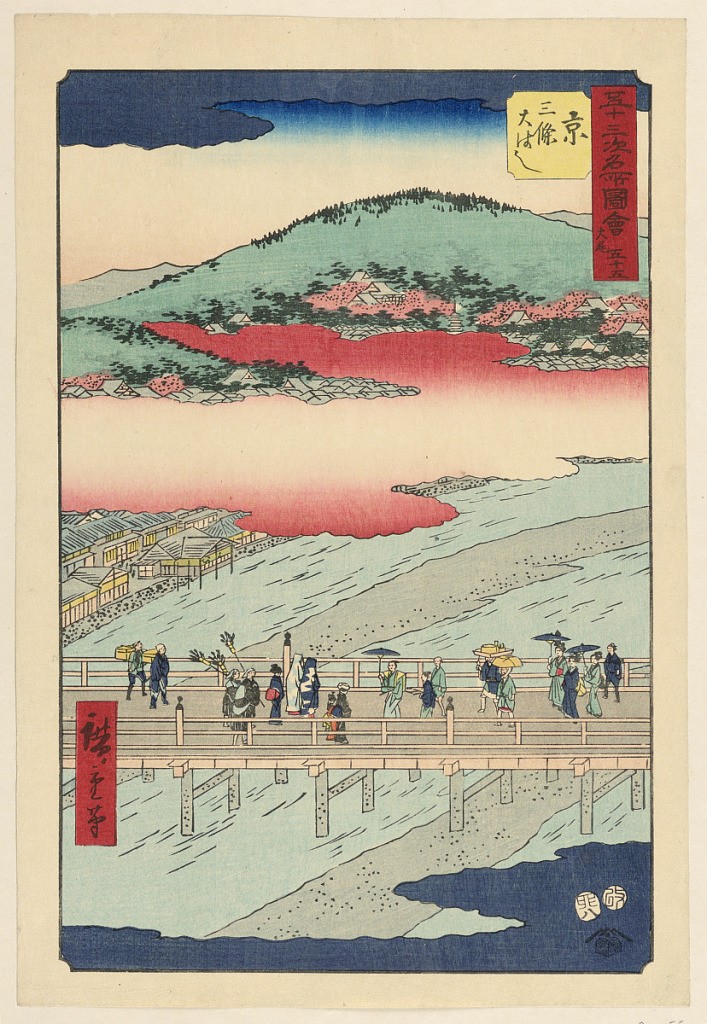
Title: View of a Bridge
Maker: Ando Hiroshige, Japanese, 1797–1858
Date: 1797-1858
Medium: Woodblock print in colored ink on paper
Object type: Print
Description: Here is a scene of people gathering on a bridge. It appears that two people, covered from head to toe, are the focal point. Everyone else is circling them. In the background are red clouds covering the city. Ambient black clouds loom ahead on top of the print.